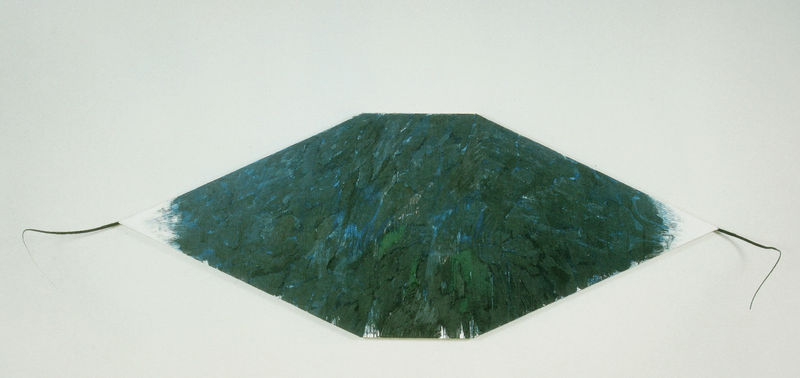
Titel: flieg, dunkler Vogel, flieg
Künstler: Gerhard Hoehme
Standort: Düsseldorf
Institution: Gerhard und Magarete Hoehme-Stiftung
Schlagwörter: blau, flügel, schatten, weiß, grün, licht, schmuck, schwarz, hügel, kopfbedeckung, papier, abstrakt, linien, metall, bronze, foto, form, raute, lewitt, draht, fibel, instalation, mundschutz, zugeschnitten